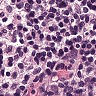
Metastatic tissue present: no